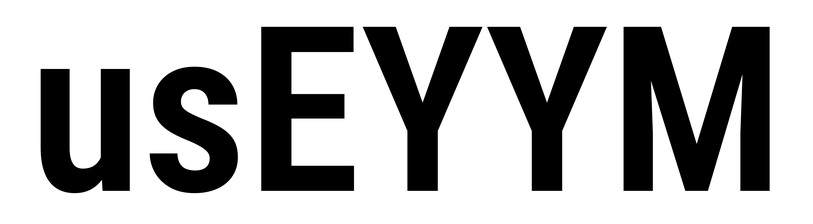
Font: Roboto_Condensed_SemiBold